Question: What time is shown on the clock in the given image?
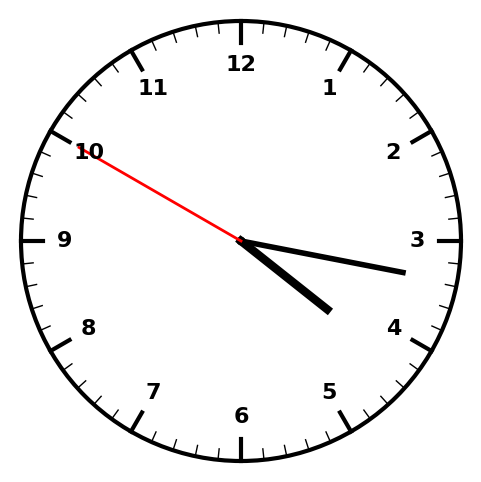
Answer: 04:16:50